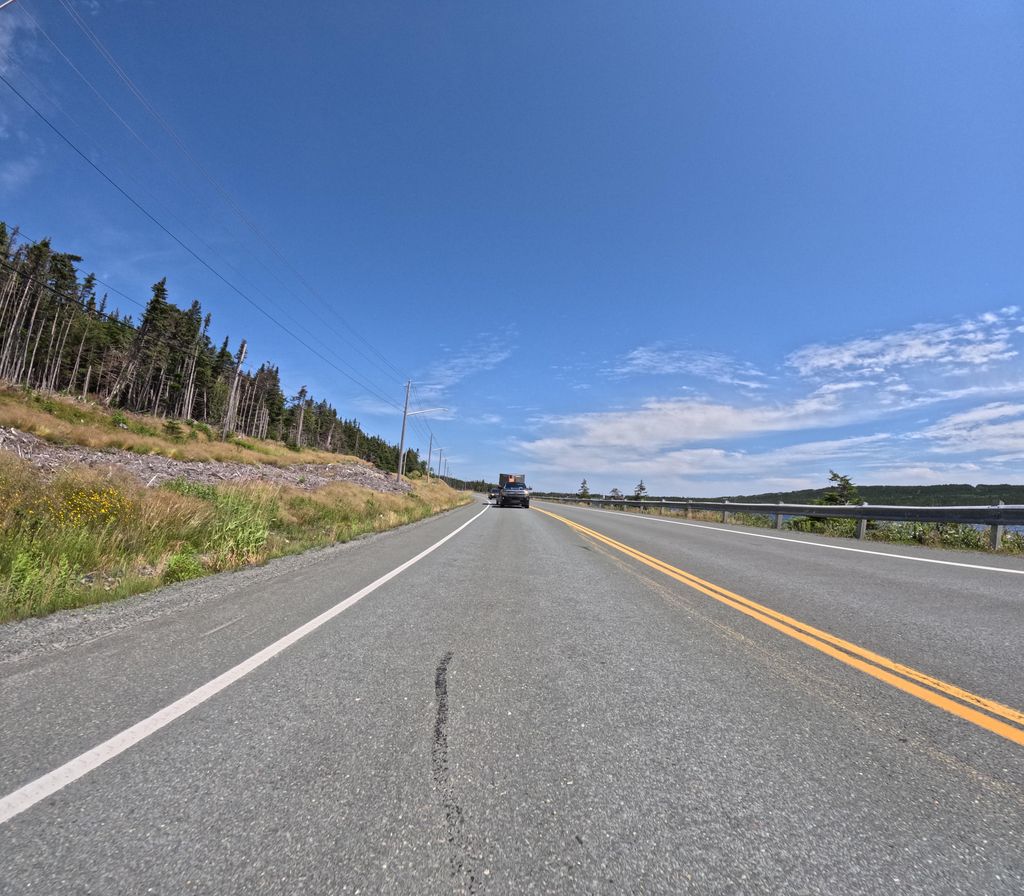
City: st_johns